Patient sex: M
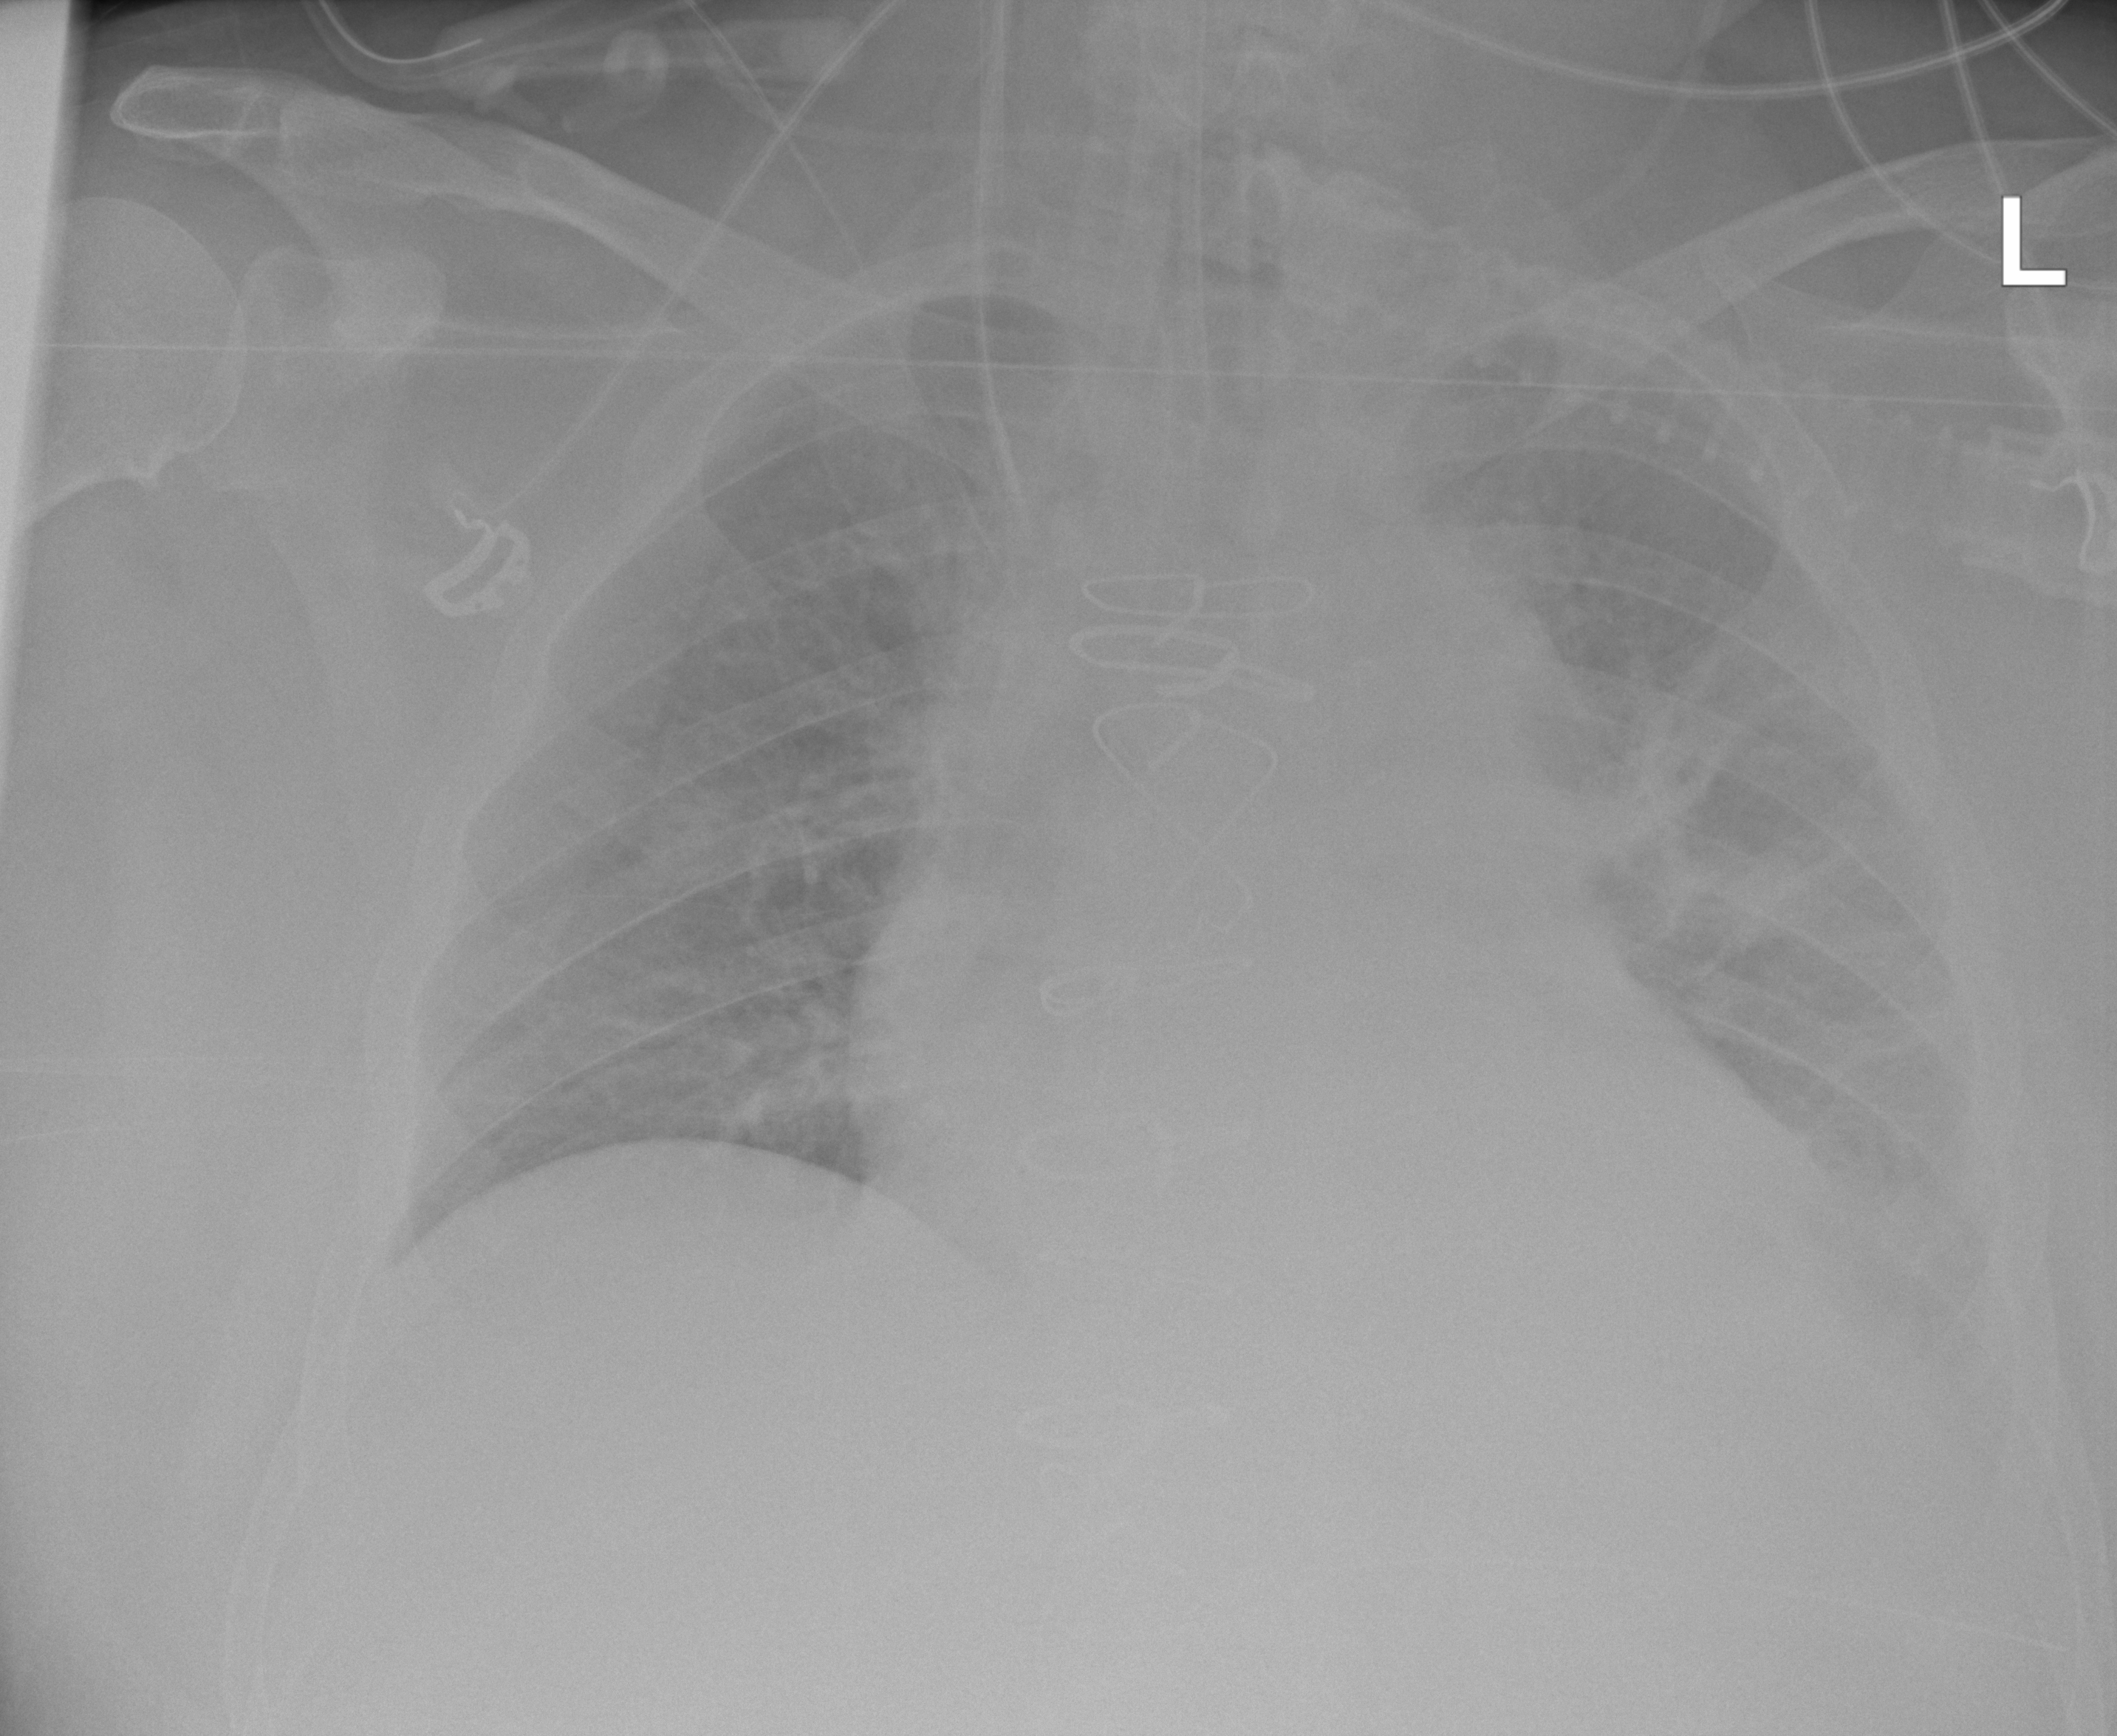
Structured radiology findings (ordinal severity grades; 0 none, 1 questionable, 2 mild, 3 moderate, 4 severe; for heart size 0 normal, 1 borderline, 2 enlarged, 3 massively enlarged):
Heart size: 2
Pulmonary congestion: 2
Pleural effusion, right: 0
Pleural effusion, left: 2
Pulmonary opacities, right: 0
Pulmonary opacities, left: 1
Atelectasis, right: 2
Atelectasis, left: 2